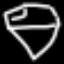
Label: diamond